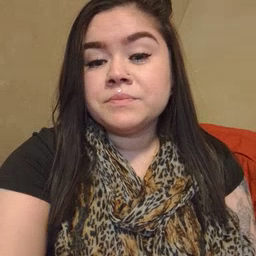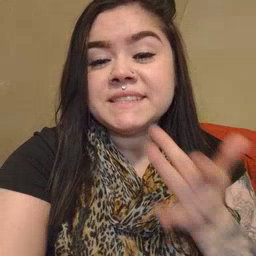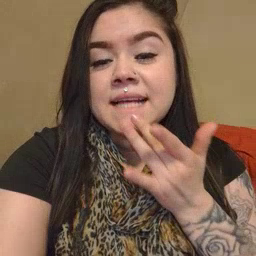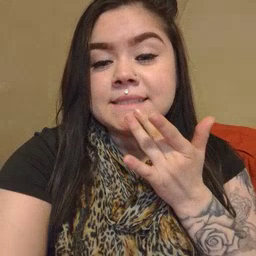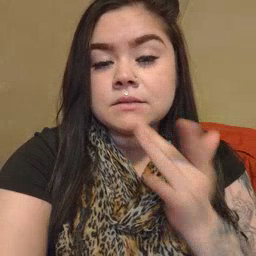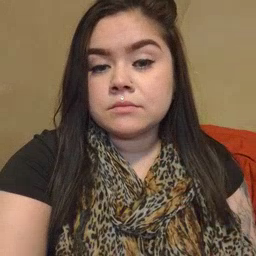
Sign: taste